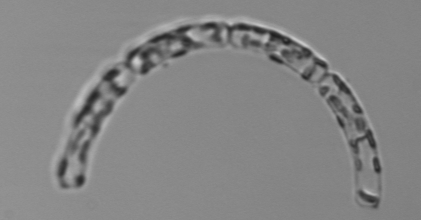
Label: Guinardia_striata